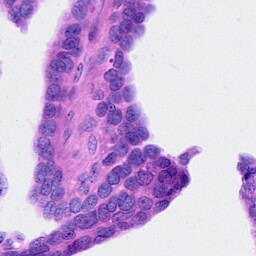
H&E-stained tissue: Ovarian